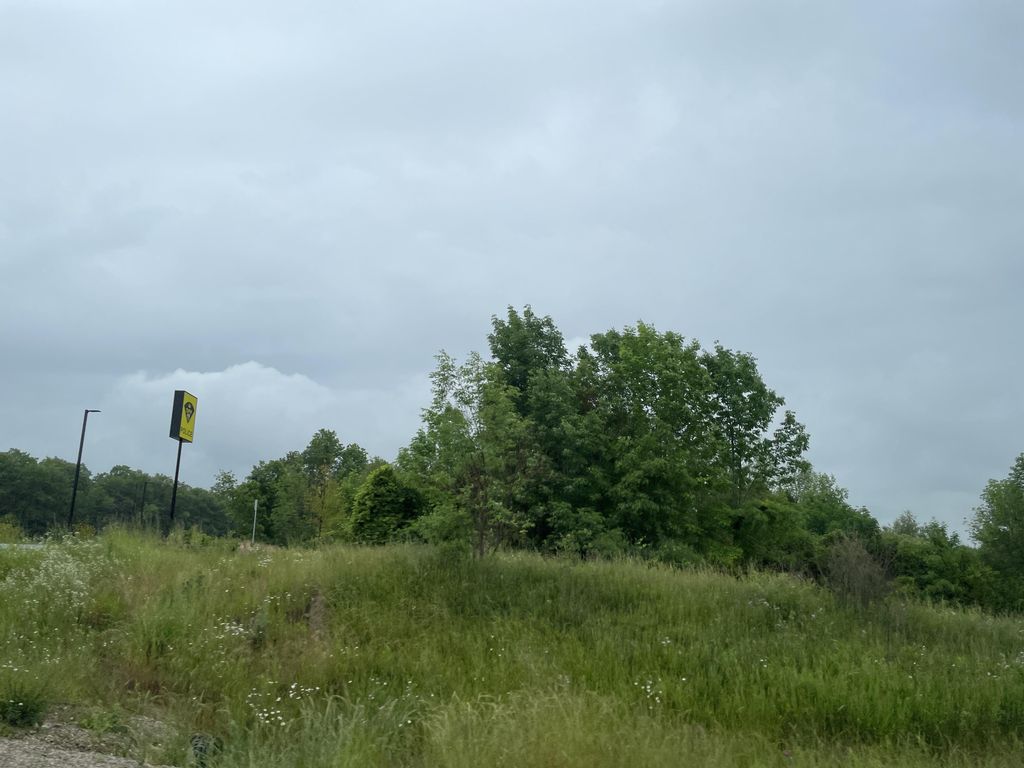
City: kitchener-waterloo